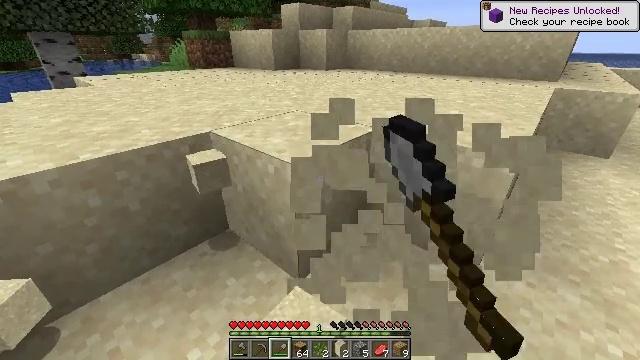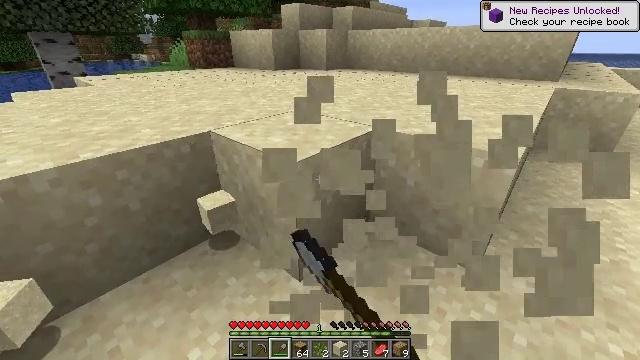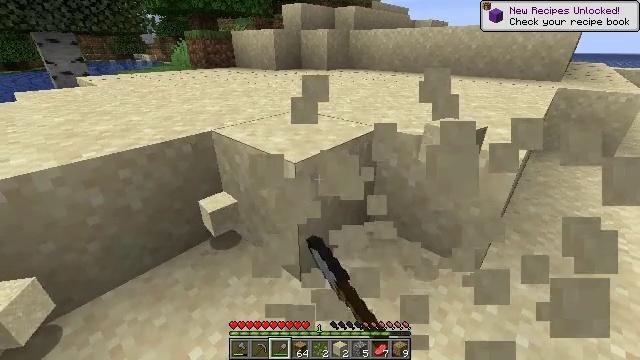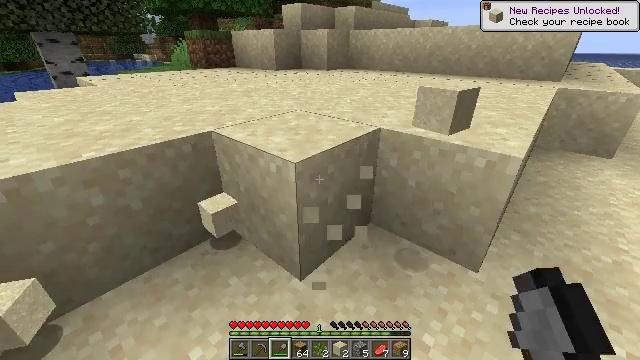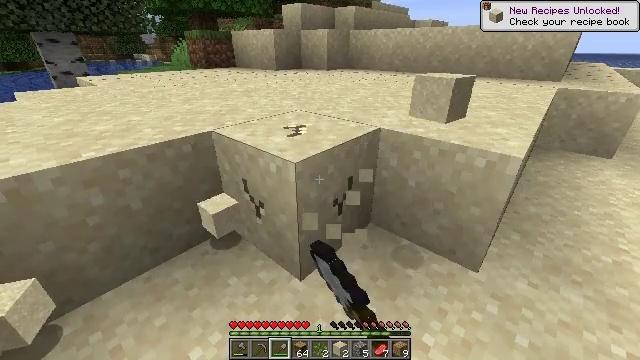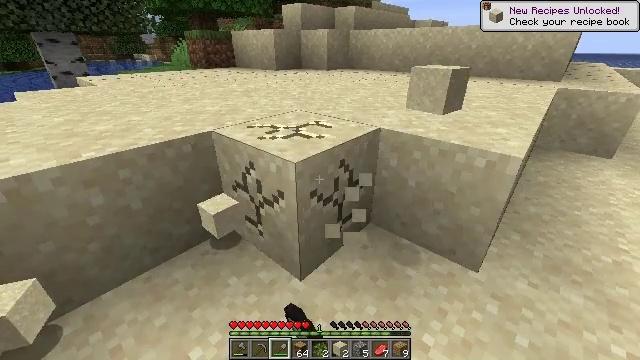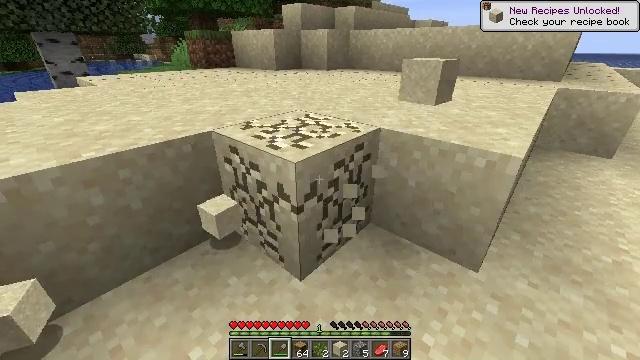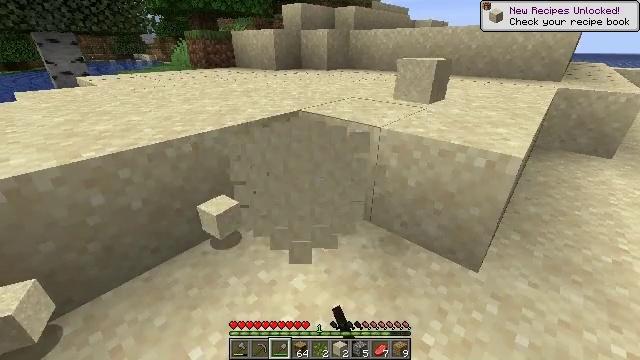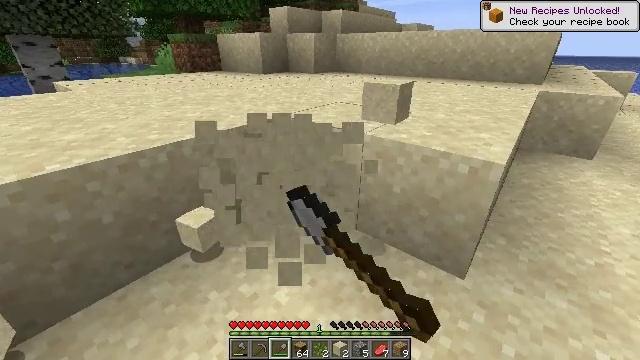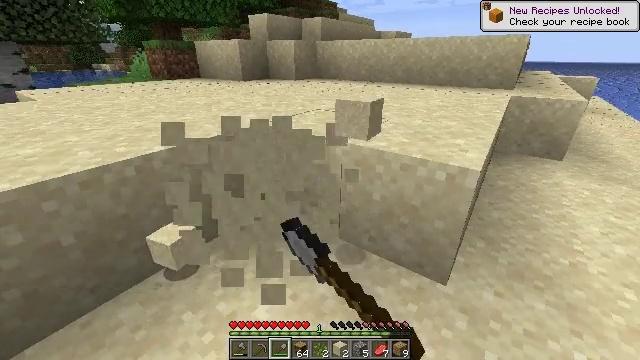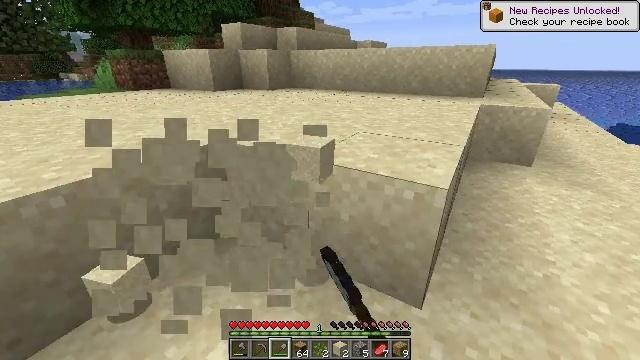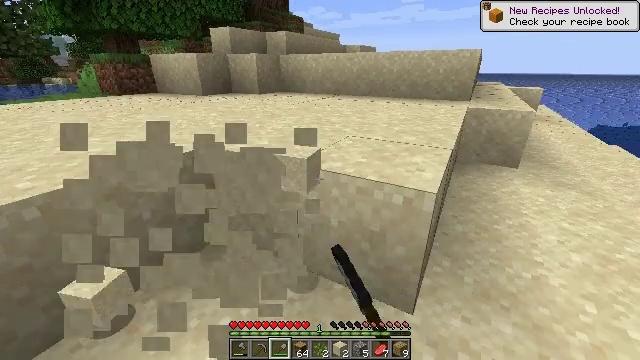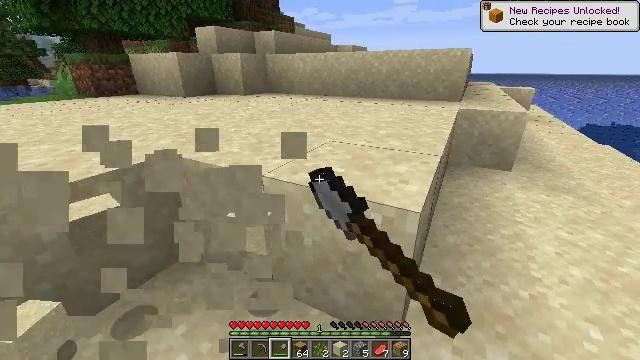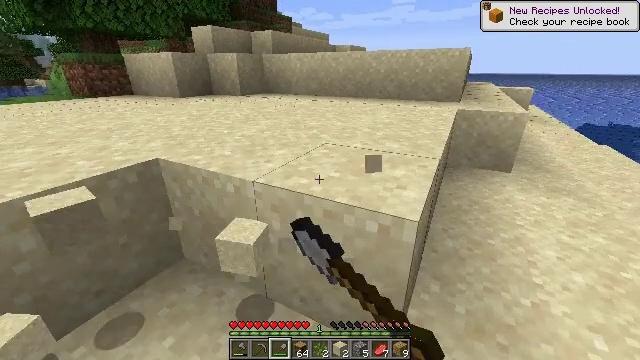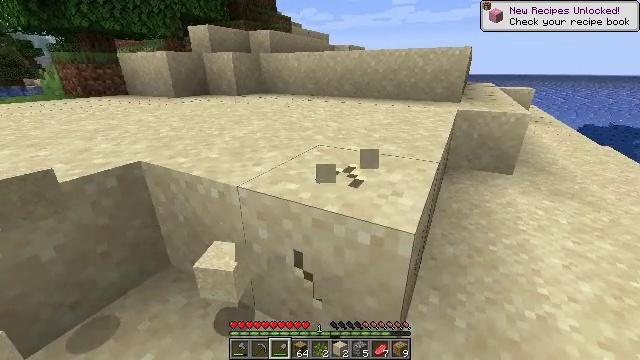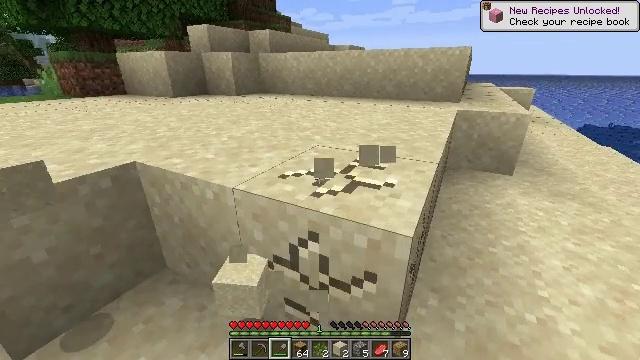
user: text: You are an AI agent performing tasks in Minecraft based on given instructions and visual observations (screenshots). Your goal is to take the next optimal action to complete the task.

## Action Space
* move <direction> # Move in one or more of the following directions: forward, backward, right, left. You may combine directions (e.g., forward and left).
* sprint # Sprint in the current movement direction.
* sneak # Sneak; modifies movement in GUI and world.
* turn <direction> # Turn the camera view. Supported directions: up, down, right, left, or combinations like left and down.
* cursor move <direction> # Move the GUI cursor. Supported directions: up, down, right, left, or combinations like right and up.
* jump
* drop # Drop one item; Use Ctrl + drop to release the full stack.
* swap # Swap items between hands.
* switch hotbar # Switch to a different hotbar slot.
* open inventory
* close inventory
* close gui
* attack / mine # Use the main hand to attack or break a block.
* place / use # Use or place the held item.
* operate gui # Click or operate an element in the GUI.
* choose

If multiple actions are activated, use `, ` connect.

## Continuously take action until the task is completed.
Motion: motion action
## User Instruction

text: Mine sand by the water.
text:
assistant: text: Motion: attack / mine
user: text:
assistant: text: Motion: attack / mine
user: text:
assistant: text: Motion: attack / mine
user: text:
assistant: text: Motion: attack / mine
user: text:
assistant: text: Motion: attack / mine
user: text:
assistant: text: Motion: attack / mine
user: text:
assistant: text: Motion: attack / mine
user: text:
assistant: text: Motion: move forward and move right, turn right, attack / mine
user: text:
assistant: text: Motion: move forward and move right, turn right and up, attack / mine
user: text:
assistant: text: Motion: move forward and move right, turn right and up, attack / mine
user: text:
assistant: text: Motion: move forward and move right, turn right, attack / mine
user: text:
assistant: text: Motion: move forward, turn right, attack / mine
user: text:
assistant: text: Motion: attack / mine
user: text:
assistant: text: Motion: attack / mine
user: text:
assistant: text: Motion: attack / mine
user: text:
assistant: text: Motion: attack / mine
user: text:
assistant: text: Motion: turn left, attack / mine
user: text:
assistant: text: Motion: turn left, attack / mine
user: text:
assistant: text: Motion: turn left, attack / mine
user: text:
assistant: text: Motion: turn left, attack / mine
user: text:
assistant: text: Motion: turn left, attack / mine
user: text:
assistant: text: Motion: turn left, attack / mine
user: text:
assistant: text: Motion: attack / mine
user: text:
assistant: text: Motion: attack / mine
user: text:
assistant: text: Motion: attack / mine
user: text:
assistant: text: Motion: attack / mine
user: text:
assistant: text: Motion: attack / mine
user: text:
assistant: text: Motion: attack / mine
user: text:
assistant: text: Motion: move forward and move right, turn right, attack / mine
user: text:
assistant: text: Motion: move forward and move right, turn right, attack / mine